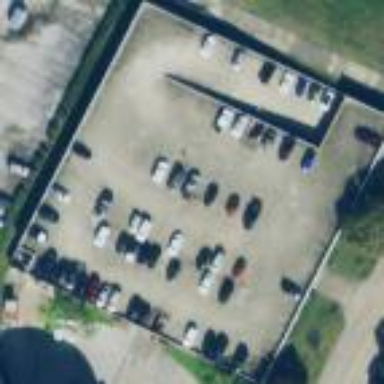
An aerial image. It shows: Multi-storey parking building.